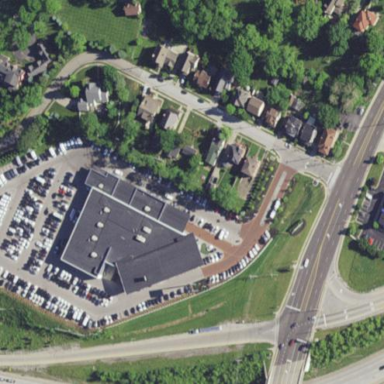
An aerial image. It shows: Building housing car shop.